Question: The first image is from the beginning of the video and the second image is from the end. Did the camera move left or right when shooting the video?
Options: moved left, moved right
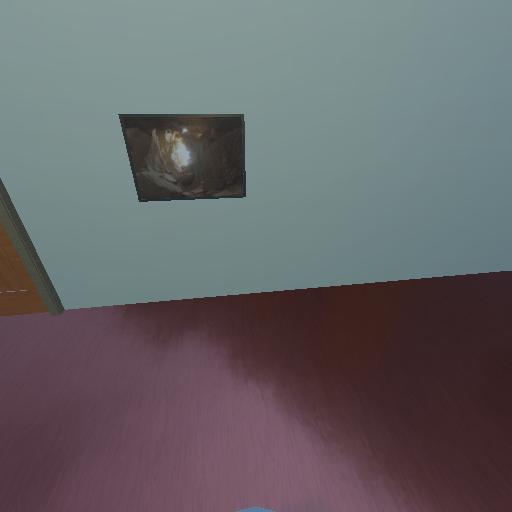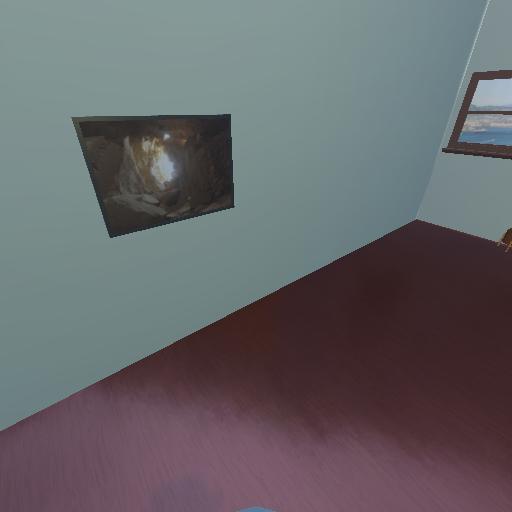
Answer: moved left